Question: What is the reading of this measurement?
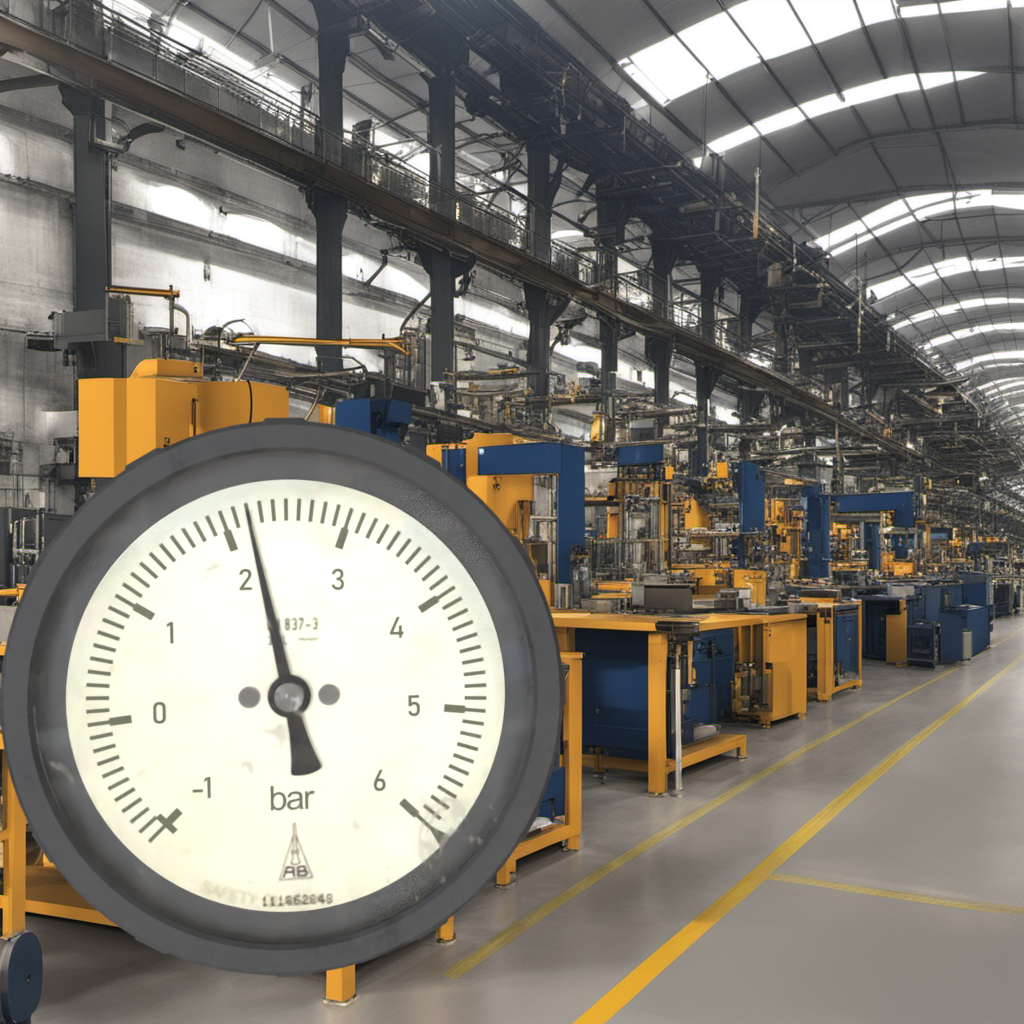
Answer: The result is 2.2
Question: What is the range of this measurement?
Answer: The range is from -1 to 6
Question: What is the minimum and maximum reading range of the measurement in the image?
Answer: The minimum value is -1 and the maximum value is 6